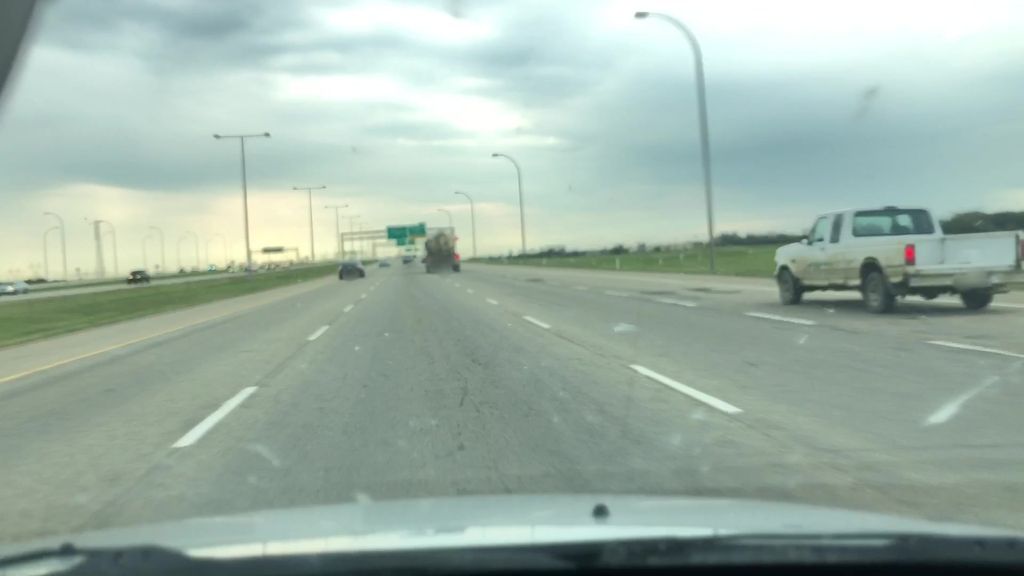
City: edmonton